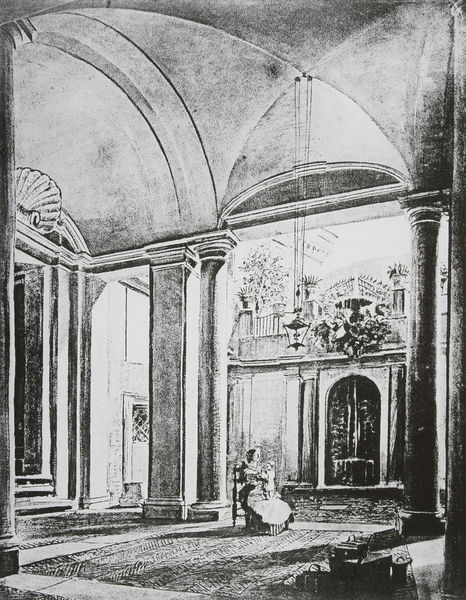
Titel: Portikus und Innenhof des Wohnhauses von Pietro da Cortona in Rom
Institution: Unbekannt
Schlagwörter: dunkel, schatten, wasser, weiß, mädchen, sitzen, blume, blumen, fenster, frau, grau, hell, holz, lampe, laterne, licht, pfeiler, raum, schwarz, stuhl, stützen, szene, säule, säulen, tür, zeichnung, zimmer, dame, gebäude, haus, hund, teppich, architektur, barock, rahmen, sockel, stein, innenraum, möbel, brüstung, kirche, boden, interieur, sitzend, decke, innen, kind, mutter, paar, pflanzen, brunnen, kamin, schürze, magd, bogen, perspektive, parkett, gepäck, linien, beleuchtung, pilaster, saal, rundbogen, abfahrt, treppe, treppen, salon, dekor, ornamente, sitzt, kronleuchter, leuchter, stuck, deckenlampe, durchgang, stufe, stufen, hoch, tor, halle, foto, fotografie, photographie, bögen, eingang, erker, nische, stütze, gewölbe, kreuz, palast, abschied, amme, groß, druck, schraffur, radierung, stich, illustration, schwarzweiß, mosaik, entwurf, puppe, altar, architrav, kapitelle, kapitell, photo, wappen, villa, spielt, kreuzrippen, kreuzrippengewölbe, bündelpfeiler, kreuzgewölbe, kreuzgratgewölbe, gut, reise, grotte, kapelle, plan, gurt, muschel, abreise, dorisch, deck, kupferstich, schaft, quadrat, koffer, säulengang, sitztend, lisenen, tympanon, etage, säulenordnung, barrock, rocaille, grate, wandpfeiler, mächtig, gratgewölbe, gurtbogen, kindermädchen, hängelampe, gaslicht, blum, gouvernante, enorm, deckenleuchte, bogendecke, oilaster, entré, gurtrippen, gurtrippengewölbe, kleinheit, kronleuchtr, muschen, perspektiv, reisegepäckgepäck, synagge, hohe decke, muschle